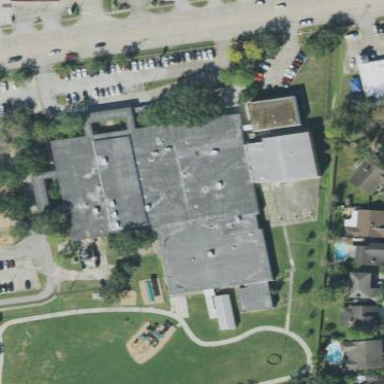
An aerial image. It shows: School.